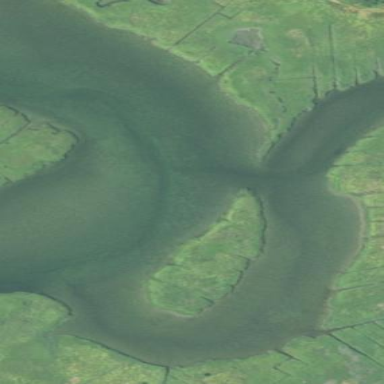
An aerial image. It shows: Saltmarsh wetland.